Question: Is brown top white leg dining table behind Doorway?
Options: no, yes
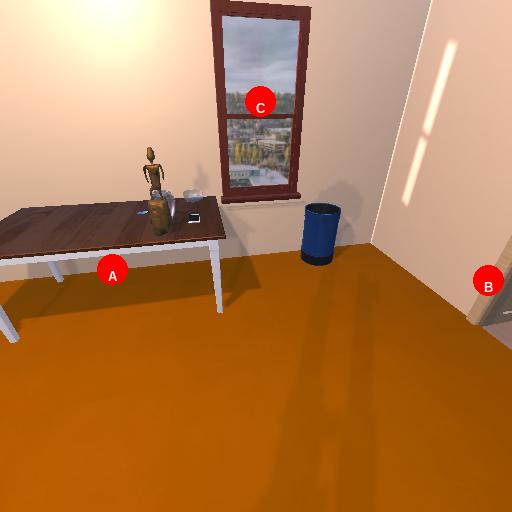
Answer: no